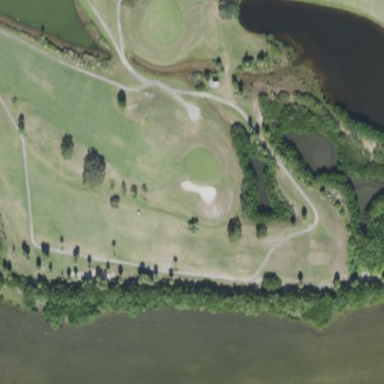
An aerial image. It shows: Golf fairway in the image.